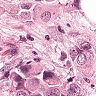
Metastatic tissue present: yes